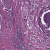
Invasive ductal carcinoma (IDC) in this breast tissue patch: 1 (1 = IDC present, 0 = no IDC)